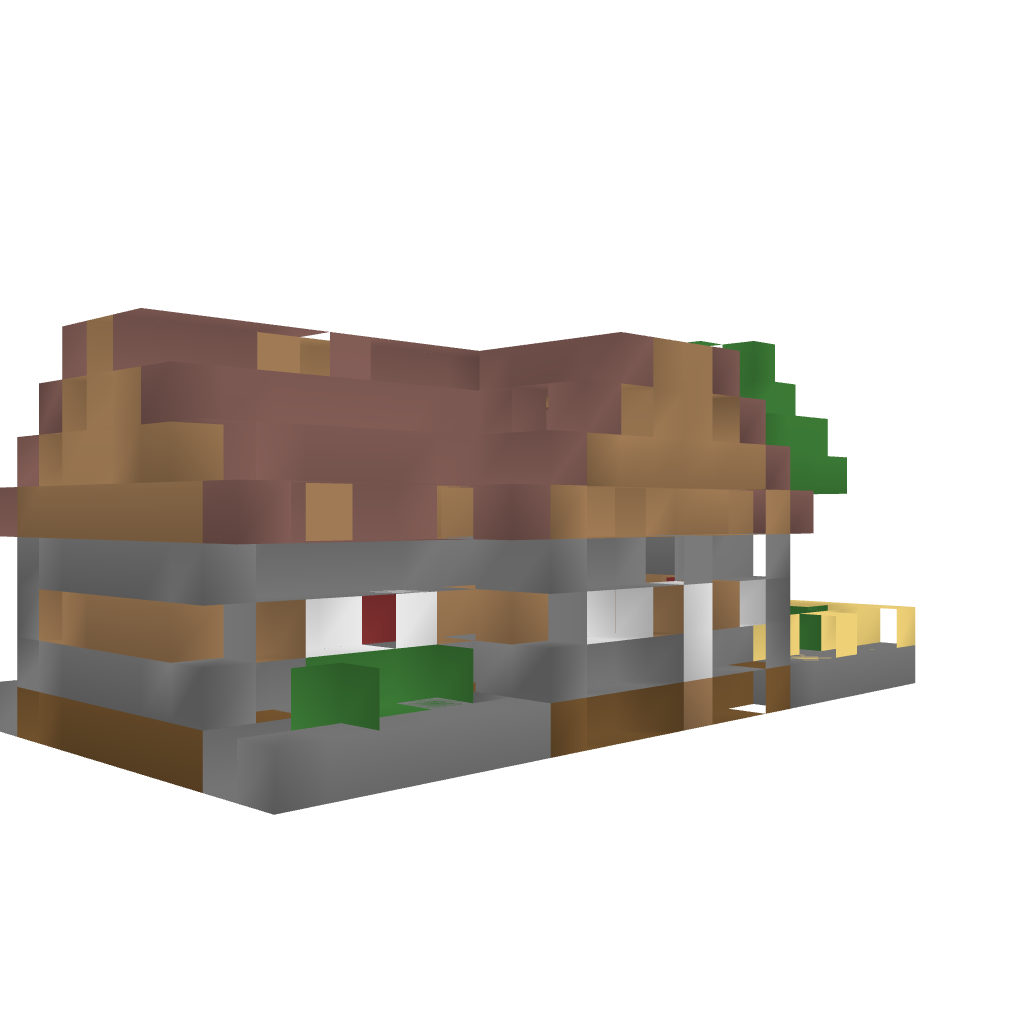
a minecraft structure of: New Villager House! bad low quality